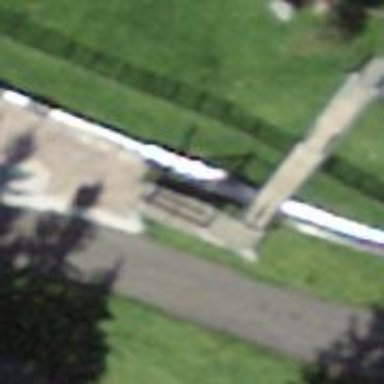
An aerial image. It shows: Footway bridge with paving stones as the surface.